Question: I have a css question for a change. One that is best described with an image.
The exact definition. I have a div with multiple inline div's inside of it. I want to set a class to one of them (yellow one) to center it and move the rest of them accordingly in one line (outside div has overflow hidden) If i make second one from the right yellow, it would get centered and there will be three of them on the left side, then it(centered) and one on the right. I hope I made it clear. I know it can be done with javascript but everything is fluid so that would introduce couple of problems later on while re-sizing the whole page.
Help appreciated.
Thanks,
Peter
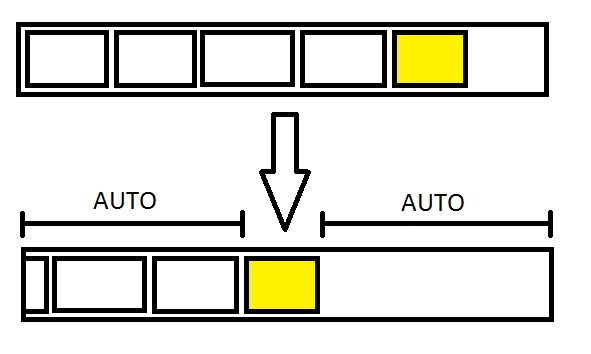
Answer: (tl;dr: <URL>
Use JavaScript for such tasks, or you maybe get crazy.
Having said that, I present to you a fluid CSS-only version.
The variables you need to know are:
- -
Both can be solved in CSS.
---
- -
Knowing this, you cannot move a row of items by setting a class name to the targeted item (the one which should get highlighted) but you can do so by using a class name on the parent container.
---
'''
<div class="slider item-4">
<ul>
<li>Lorem ipsum dolor sit amet</li>
<li>Consectetur adipisicing elit</li>
<li>Alias aspernatur</li>
<li>Assumenda atque aut consectetur</li>
<li>Consequatur culpa dolore</li>
</ul>
</div>
'''
Set the item widths as percentages, based on the count of its siblings.
For an explanation on how this works, see <URL> and the linked resources.
'''
/* two items */
.slider > ul li:first-child:nth-last-child(2),
.slider > ul li:first-child:nth-last-child(2) ~ li {
width: 50%;
}
/* three items */
.slider > ul li:first-child:nth-last-child(3),
.slider > ul li:first-child:nth-last-child(3) ~ li {
width: 33.3333%;
}
'''
Move the first item using a positive (move to right) or negative (move to left) margin based on the position of the highlighted item and the sibling count. This is the tricky part.
'''
/* Second item
Notes:
- The second item of three is already in the middle
*/
.slider.item-2 > ul li:first-child:nth-last-child(2) {
margin-left: -25%;
}
.slider.item-2 > ul li:first-child:nth-last-child(4) {
margin-left: 12.5%;
}
.slider.item-2 > ul li:first-child:nth-last-child(5) {
margin-left: 20%;
}
.slider.item-2 > ul li:first-child:nth-last-child(6) {
margin-left: 25%;
}
/* Third item
Notes:
- No third item in a list of two
- The third item of five is already in the middle
*/
.slider.item-3 > ul li:first-child:nth-last-child(3) {
margin-left: -33.3333%;
}
.slider.item-3 > ul li:first-child:nth-last-child(4) {
margin-left: -12.5%;
}
.slider.item-3 > ul li:first-child:nth-last-child(6) {
margin-left: 8.3333%;
}
/* ...expand as required up to N items */
'''
---
I prepared an example which works with two to six items in a row. If your sliders may contain more items, you have to expand the CSS accordingly.
(<URL>
'''
hr {
/* visual sugar */
margin-top: 5em;
margin-bottom: 5em;
}
.slider {
overflow: hidden;
}
.slider > ul {
margin: 0;
padding-left: 0;
list-style: none;
white-space: nowrap;
}
.slider > ul li {
box-sizing: border-box;
display: inline-block;
overflow: hidden;
margin-left: -4px;
min-height: 5rem;
white-space: normal;
border: 1px solid black;
}
.slider > ul li:first-child {
margin-left: 0;
}
/* The following sections sets the slider item widths */
/* two items */
.slider > ul li:first-child:nth-last-child(2),
.slider > ul li:first-child:nth-last-child(2) ~ li {
width: 50%;
}
/* three items */
.slider > ul li:first-child:nth-last-child(3),
.slider > ul li:first-child:nth-last-child(3) ~ li {
width: 33.3333%;
}
/* four items */
.slider > ul li:first-child:nth-last-child(4),
.slider > ul li:first-child:nth-last-child(4) ~ li {
width: 25%;
}
/* five items */
.slider > ul li:first-child:nth-last-child(5),
.slider > ul li:first-child:nth-last-child(5) ~ li {
width: 20%;
}
/* six items */
.slider > ul li:first-child:nth-last-child(6),
.slider > ul li:first-child:nth-last-child(6) ~ li {
width: 16.6666%;
}
/* N items - expand as required... */
/* Highlight a specific item */
.slider.item-2 > ul li:nth-child(2),
.slider.item-3 > ul li:nth-child(3),
.slider.item-4 > ul li:nth-child(4),
.slider.item-5 > ul li:nth-child(5),
.slider.item-6 > ul li:nth-child(6) {
background: yellow;
}
/* This sections centers a specific item */
/* Second item
Notes:
- The second item of three is already in the middle
*/
.slider.item-2 > ul li:first-child:nth-last-child(2) {
margin-left: -25%;
}
.slider.item-2 > ul li:first-child:nth-last-child(4) {
margin-left: 12.5%;
}
.slider.item-2 > ul li:first-child:nth-last-child(5) {
margin-left: 20%;
}
.slider.item-2 > ul li:first-child:nth-last-child(6) {
margin-left: 25%;
}
/* Third item
Notes:
- No third item in a list of two
- The third item of five is already in the middle
*/
.slider.item-3 > ul li:first-child:nth-last-child(3) {
margin-left: -33.3333%;
}
.slider.item-3 > ul li:first-child:nth-last-child(4) {
margin-left: -12.5%;
}
.slider.item-3 > ul li:first-child:nth-last-child(6) {
margin-left: 8.3333%;
}
/* Fourth item
Notes:
- No fourth item in a list of two and three
*/
.slider.item-4 > ul li:first-child:nth-last-child(4) {
margin-left: -37.5%;
}
.slider.item-4 > ul li:first-child:nth-last-child(5) {
margin-left: -20%;
}
.slider.item-4 > ul li:first-child:nth-last-child(6) {
margin-left: -8.3333%;
}
/* Fifth item
Notes:
- No fifth item in a list of two, three and four
*/
.slider.item-5 > ul li:first-child:nth-last-child(5) {
margin-left: -40%;
}
.slider.item-5 > ul li:first-child:nth-last-child(6) {
margin-left: -25%;
}
/* Sixth item
Notes:
- No sixth item in a list of two, three, four and five
*/
.slider.item-6 > ul li:first-child:nth-last-child(6) {
margin-left: -41.6666%;
}
'''
'''
<h3>Highlight second item</h3>
<div class="slider item-2">
<ul>
<li>Lorem ipsum dolor sit amet</li>
<li>Consectetur adipisicing elit</li>
</ul>
</div>
<div class="slider item-2">
<ul>
<li>Lorem ipsum dolor sit amet</li>
<li>Consectetur adipisicing elit</li>
<li>Alias aspernatur</li>
</ul>
</div>
<div class="slider item-2">
<ul>
<li>Lorem ipsum dolor sit amet</li>
<li>Consectetur adipisicing elit</li>
<li>Alias aspernatur</li>
<li>Assumenda atque aut consectetur</li>
</ul>
</div>
<div class="slider item-2">
<ul>
<li>Lorem ipsum dolor sit amet</li>
<li>Consectetur adipisicing elit</li>
<li>Alias aspernatur</li>
<li>Assumenda atque aut consectetur</li>
<li>Consequatur culpa dolore</li>
</ul>
</div>
<div class="slider item-2">
<ul>
<li>Lorem ipsum dolor sit amet</li>
<li>Consectetur adipisicing elit</li>
<li>Alias aspernatur</li>
<li>Assumenda atque aut consectetur</li>
<li>Consequatur culpa dolore</li>
<li>Ducimus facilis ipsam itaque</li>
</ul>
</div>
<hr/>
<h3>Highlight third item</h3>
<div class="slider item-3">
<ul>
<li>Lorem ipsum dolor sit amet</li>
<li>Consectetur adipisicing elit</li>
</ul>
</div>
<div class="slider item-3">
<ul>
<li>Lorem ipsum dolor sit amet</li>
<li>Consectetur adipisicing elit</li>
<li>Alias aspernatur</li>
</ul>
</div>
<div class="slider item-3">
<ul>
<li>Lorem ipsum dolor sit amet</li>
<li>Consectetur adipisicing elit</li>
<li>Alias aspernatur</li>
<li>Assumenda atque aut consectetur</li>
</ul>
</div>
<div class="slider item-3">
<ul>
<li>Lorem ipsum dolor sit amet</li>
<li>Consectetur adipisicing elit</li>
<li>Alias aspernatur</li>
<li>Assumenda atque aut consectetur</li>
<li>Consequatur culpa dolore</li>
</ul>
</div>
<div class="slider item-3">
<ul>
<li>Lorem ipsum dolor sit amet</li>
<li>Consectetur adipisicing elit</li>
<li>Alias aspernatur</li>
<li>Assumenda atque aut consectetur</li>
<li>Consequatur culpa dolore</li>
<li>Ducimus facilis ipsam itaque</li>
</ul>
</div>
<hr/>
<h3>Highlight fourth item</h3>
<div class="slider item-4">
<ul>
<li>Lorem ipsum dolor sit amet</li>
<li>Consectetur adipisicing elit</li>
</ul>
</div>
<div class="slider item-4">
<ul>
<li>Lorem ipsum dolor sit amet</li>
<li>Consectetur adipisicing elit</li>
<li>Alias aspernatur</li>
</ul>
</div>
<div class="slider item-4">
<ul>
<li>Lorem ipsum dolor sit amet</li>
<li>Consectetur adipisicing elit</li>
<li>Alias aspernatur</li>
<li>Assumenda atque aut consectetur</li>
</ul>
</div>
<div class="slider item-4">
<ul>
<li>Lorem ipsum dolor sit amet</li>
<li>Consectetur adipisicing elit</li>
<li>Alias aspernatur</li>
<li>Assumenda atque aut consectetur</li>
<li>Consequatur culpa dolore</li>
</ul>
</div>
<div class="slider item-4">
<ul>
<li>Lorem ipsum dolor sit amet</li>
<li>Consectetur adipisicing elit</li>
<li>Alias aspernatur</li>
<li>Assumenda atque aut consectetur</li>
<li>Consequatur culpa dolore</li>
<li>Ducimus facilis ipsam itaque</li>
</ul>
</div>
<hr/>
<h3>Highlight fifth item</h3>
<div class="slider item-5">
<ul>
<li>Lorem ipsum dolor sit amet</li>
<li>Consectetur adipisicing elit</li>
</ul>
</div>
<div class="slider item-5">
<ul>
<li>Lorem ipsum dolor sit amet</li>
<li>Consectetur adipisicing elit</li>
<li>Alias aspernatur</li>
</ul>
</div>
<div class="slider item-5">
<ul>
<li>Lorem ipsum dolor sit amet</li>
<li>Consectetur adipisicing elit</li>
<li>Alias aspernatur</li>
<li>Assumenda atque aut consectetur</li>
</ul>
</div>
<div class="slider item-5">
<ul>
<li>Lorem ipsum dolor sit amet</li>
<li>Consectetur adipisicing elit</li>
<li>Alias aspernatur</li>
<li>Assumenda atque aut consectetur</li>
<li>Consequatur culpa dolore</li>
</ul>
</div>
<div class="slider item-5">
<ul>
<li>Lorem ipsum dolor sit amet</li>
<li>Consectetur adipisicing elit</li>
<li>Alias aspernatur</li>
<li>Assumenda atque aut consectetur</li>
<li>Consequatur culpa dolore</li>
<li>Ducimus facilis ipsam itaque</li>
</ul>
</div>
<hr/>
<h3>Highlight sixth item</h3>
<div class="slider item-6">
<ul>
<li>Lorem ipsum dolor sit amet</li>
<li>Consectetur adipisicing elit</li>
</ul>
</div>
<div class="slider item-6">
<ul>
<li>Lorem ipsum dolor sit amet</li>
<li>Consectetur adipisicing elit</li>
<li>Alias aspernatur</li>
</ul>
</div>
<div class="slider item-6">
<ul>
<li>Lorem ipsum dolor sit amet</li>
<li>Consectetur adipisicing elit</li>
<li>Alias aspernatur</li>
<li>Assumenda atque aut consectetur</li>
</ul>
</div>
<div class="slider item-6">
<ul>
<li>Lorem ipsum dolor sit amet</li>
<li>Consectetur adipisicing elit</li>
<li>Alias aspernatur</li>
<li>Assumenda atque aut consectetur</li>
<li>Consequatur culpa dolore</li>
</ul>
</div>
<div class="slider item-6">
<ul>
<li>Lorem ipsum dolor sit amet</li>
<li>Consectetur adipisicing elit</li>
<li>Alias aspernatur</li>
<li>Assumenda atque aut consectetur</li>
<li>Consequatur culpa dolore</li>
<li>Ducimus facilis ipsam itaque</li>
</ul>
</div>
'''